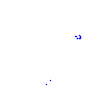
Particle: proton